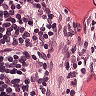
Metastatic tissue present: no